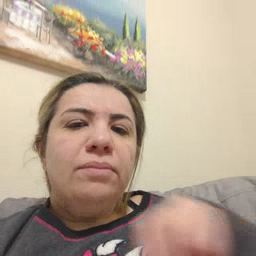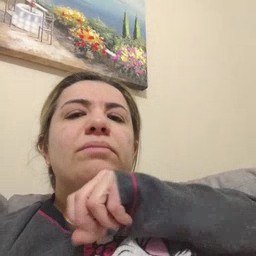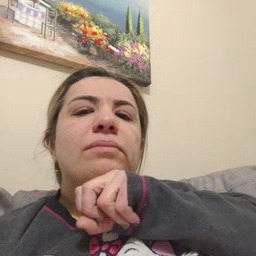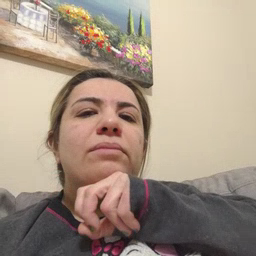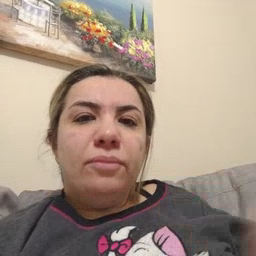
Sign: frog